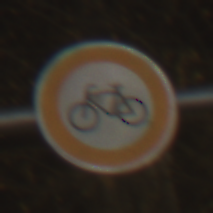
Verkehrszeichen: VerbotRadverkehr
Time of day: Night
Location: Outdoor (Urban)
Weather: Clear
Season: NotSpecified
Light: Artificial